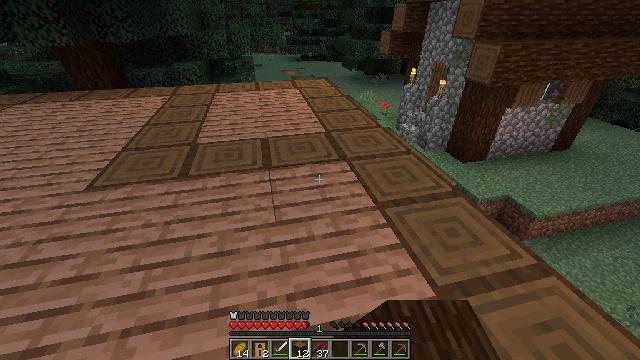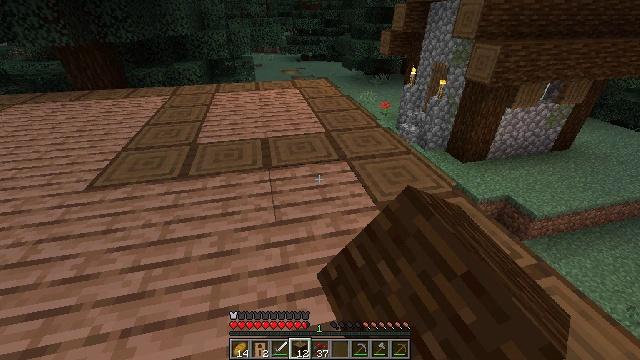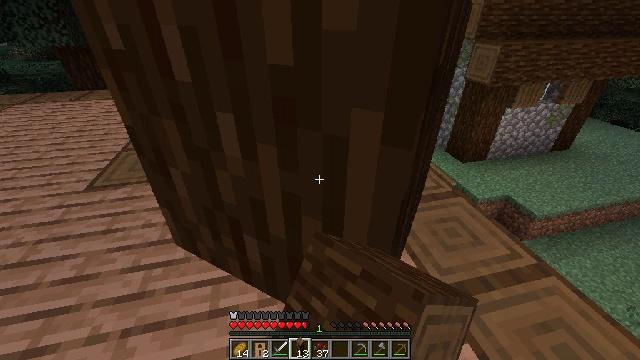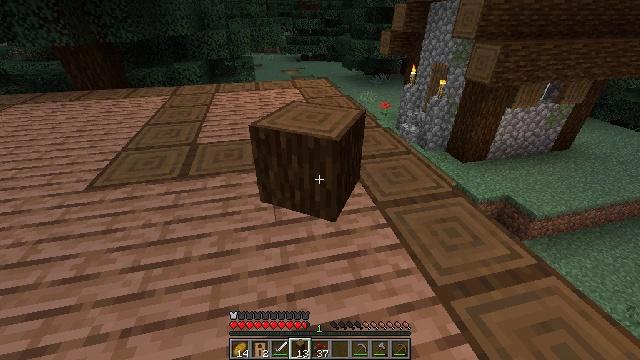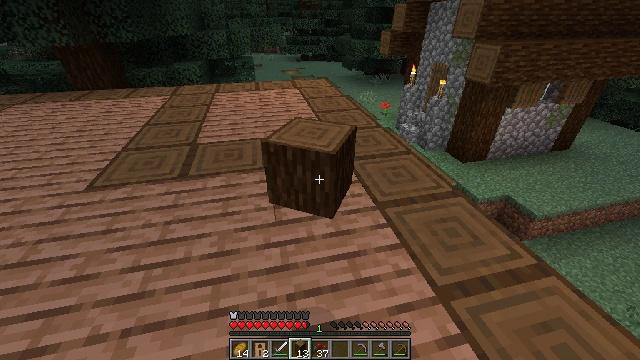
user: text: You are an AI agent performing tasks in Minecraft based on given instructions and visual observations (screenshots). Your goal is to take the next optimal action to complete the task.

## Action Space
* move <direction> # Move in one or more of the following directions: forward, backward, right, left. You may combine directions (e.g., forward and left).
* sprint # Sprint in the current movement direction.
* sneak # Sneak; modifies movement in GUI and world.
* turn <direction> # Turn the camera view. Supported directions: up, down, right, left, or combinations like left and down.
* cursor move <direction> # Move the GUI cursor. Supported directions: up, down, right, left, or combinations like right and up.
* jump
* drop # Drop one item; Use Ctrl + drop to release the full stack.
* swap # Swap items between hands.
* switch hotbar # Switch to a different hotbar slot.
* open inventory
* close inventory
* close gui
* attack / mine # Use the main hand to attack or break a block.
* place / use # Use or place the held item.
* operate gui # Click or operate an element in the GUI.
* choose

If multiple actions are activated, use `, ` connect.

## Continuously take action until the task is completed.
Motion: motion action
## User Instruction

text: Drop a spruce log.
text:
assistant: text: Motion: drop
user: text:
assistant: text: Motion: drop
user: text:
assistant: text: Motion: drop
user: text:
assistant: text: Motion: drop
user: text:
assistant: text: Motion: drop